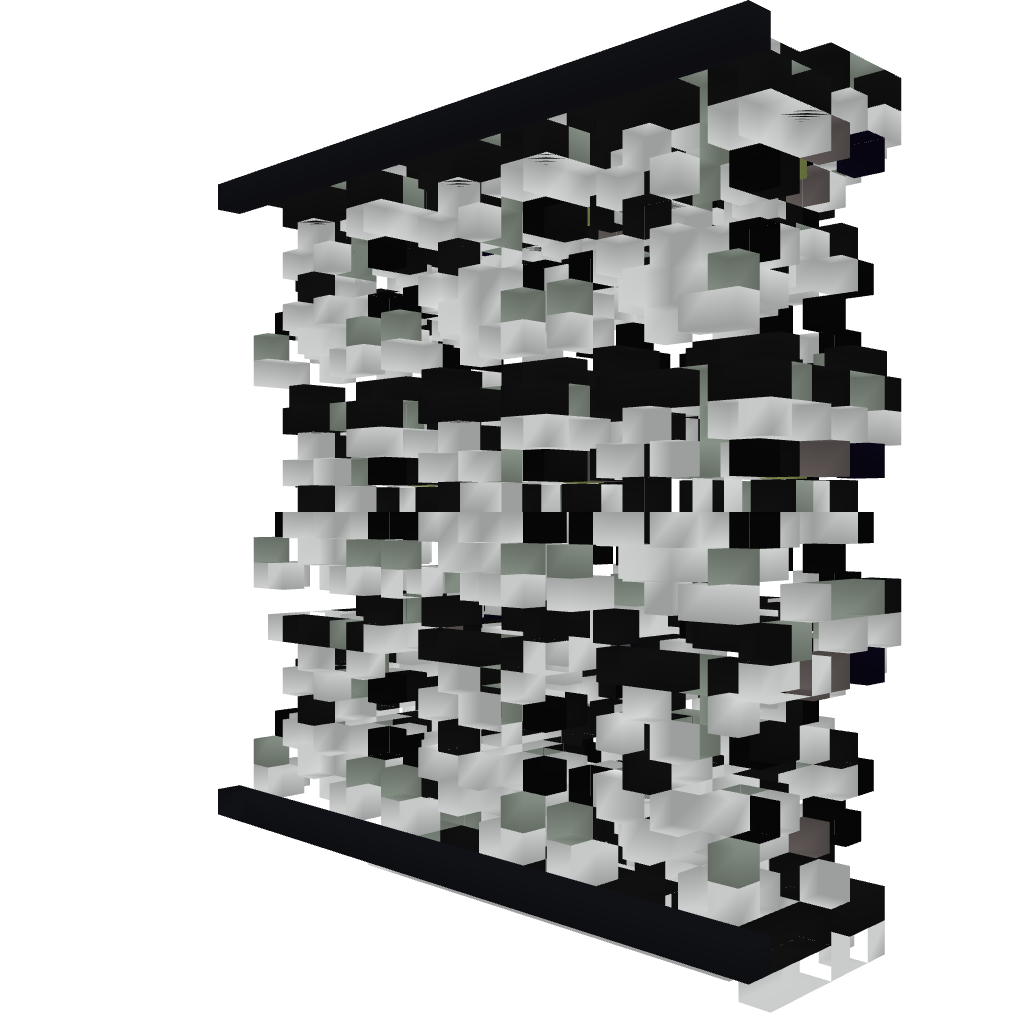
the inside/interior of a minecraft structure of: Compact Tic-Tac-Toe  -  Designed for Flying / Creative